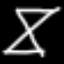
Label: hourglass